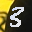
Label: 3